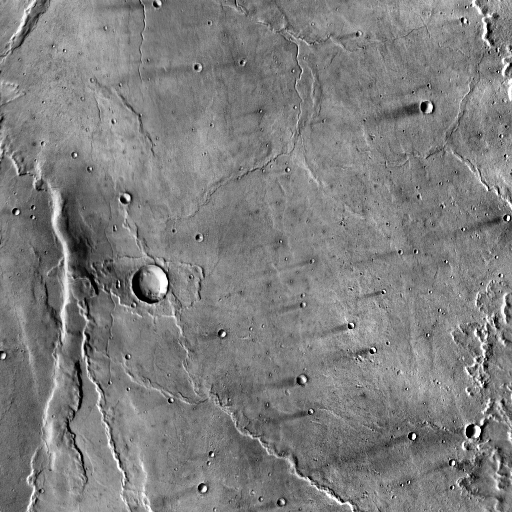
Crater classes present: Background, Other, Layered, Secondary